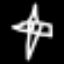
Label: airplane